Interaction volume radius: 5 \u00c5
Interaction volume height: 35 \u00c5
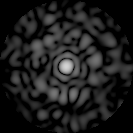
Disorder parameter: 0.8172